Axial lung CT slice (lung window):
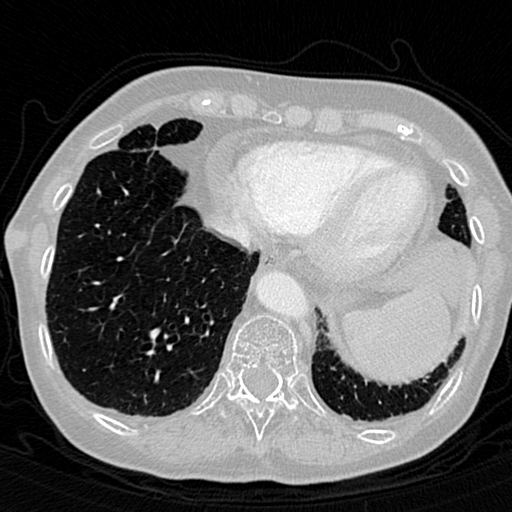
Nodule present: no